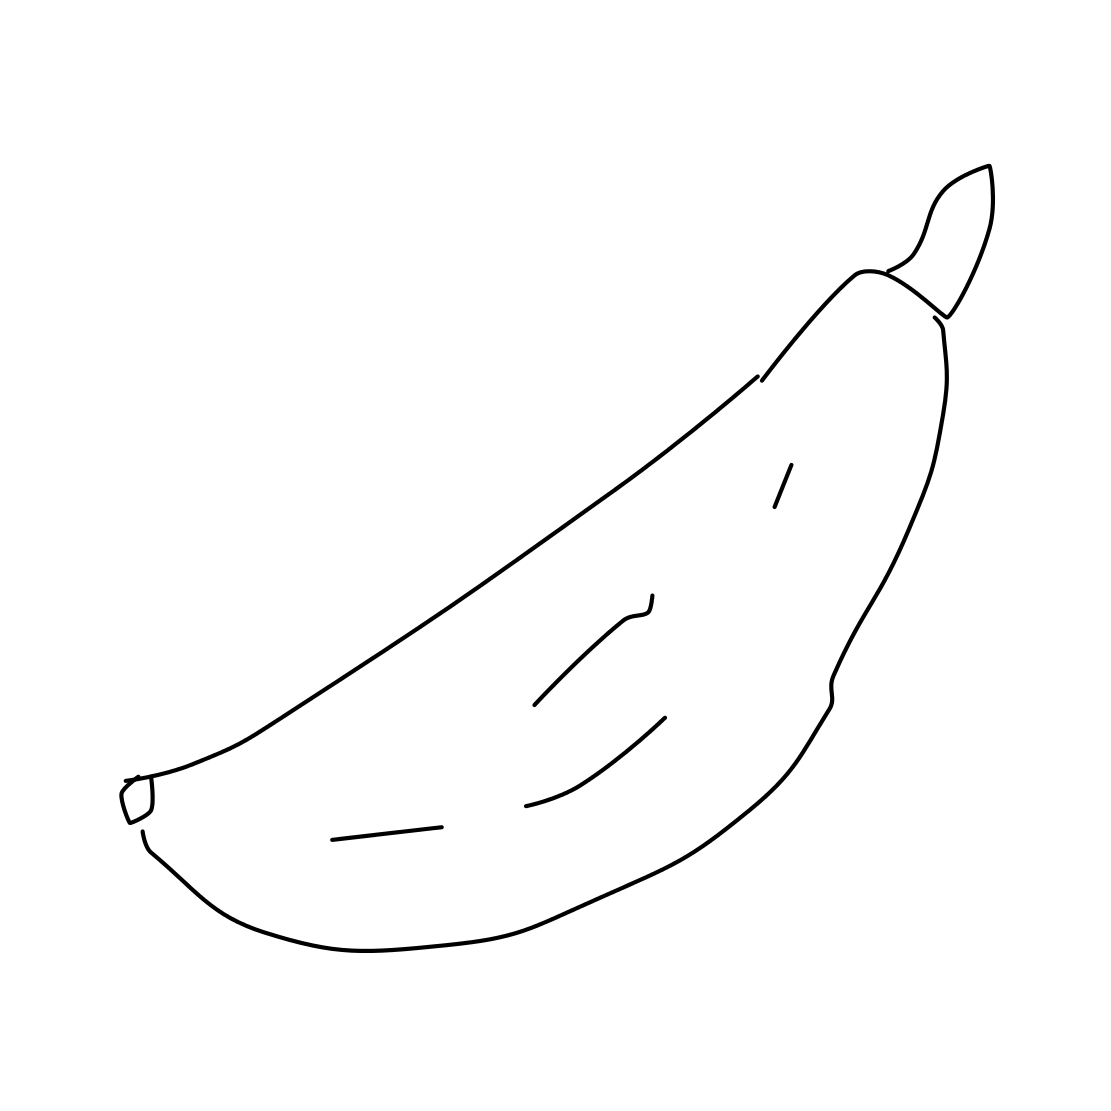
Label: banana